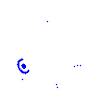
Particle: electron